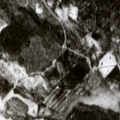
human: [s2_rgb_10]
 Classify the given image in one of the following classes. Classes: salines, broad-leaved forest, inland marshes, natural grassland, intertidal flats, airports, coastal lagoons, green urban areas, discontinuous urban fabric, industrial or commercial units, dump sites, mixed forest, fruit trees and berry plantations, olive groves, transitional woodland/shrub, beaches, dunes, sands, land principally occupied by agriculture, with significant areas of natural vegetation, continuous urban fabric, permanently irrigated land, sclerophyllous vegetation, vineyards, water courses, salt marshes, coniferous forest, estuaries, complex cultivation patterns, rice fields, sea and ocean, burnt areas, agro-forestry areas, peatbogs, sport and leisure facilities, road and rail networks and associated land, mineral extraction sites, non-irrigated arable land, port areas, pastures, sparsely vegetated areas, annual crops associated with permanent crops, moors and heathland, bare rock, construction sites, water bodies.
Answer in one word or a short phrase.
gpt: coniferous forest, mixed forest, water bodies